Aerial crown-view tile of a tropical tree (Barro Colorado Island, Panama), acquired 20250616:
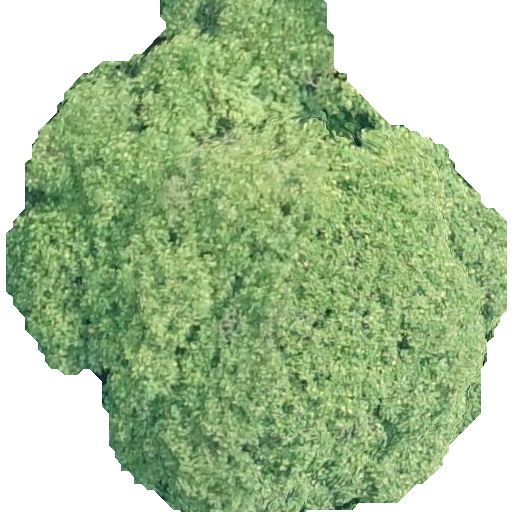
Species: Dipteryx oleifera
GBIF accepted scientific name: Dipteryx oleifera
Crown area: 287.006 m²